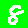
Digit: 8